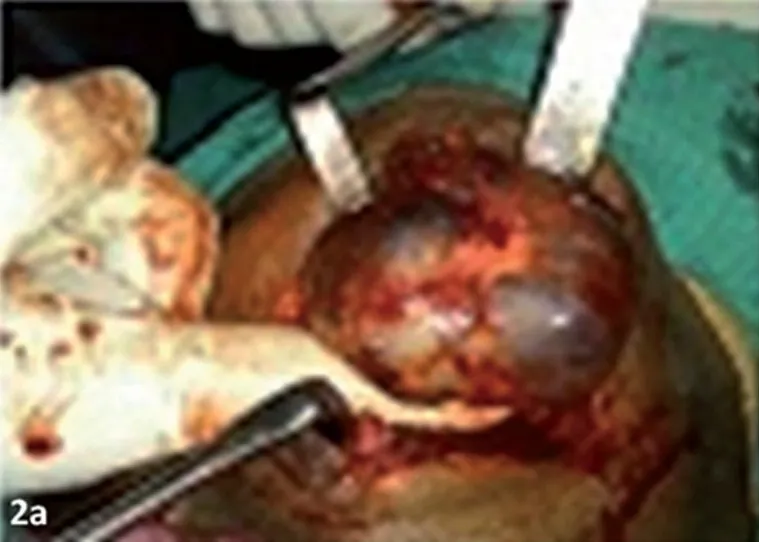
A,b) Excised lesion in toto.
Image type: medical_photograph (other_medical_photograph)